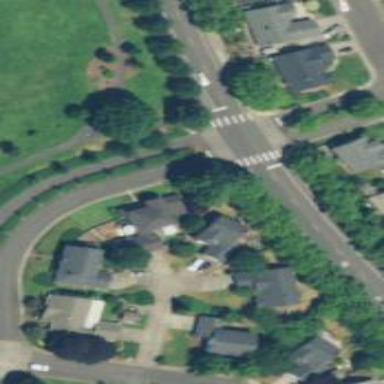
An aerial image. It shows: Uncontrolled zebra crossing.